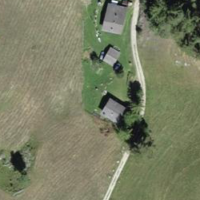
EUNIS habitat code: 26
Species observed at this site:
Silene dioica